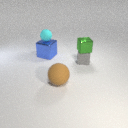
small cyan rubber sphere above large blue metal cube